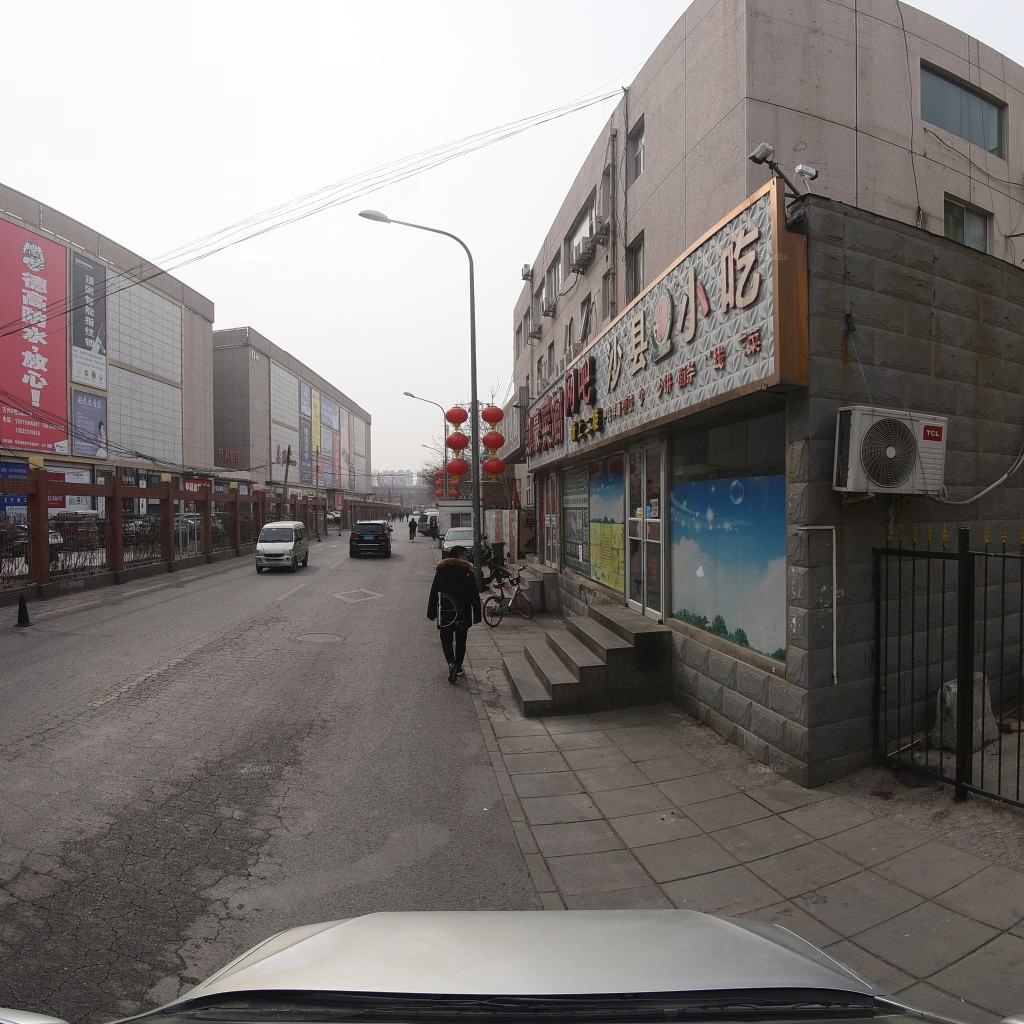
Region: Fengtai
Road damage annotations: manhole cover, alligator crack